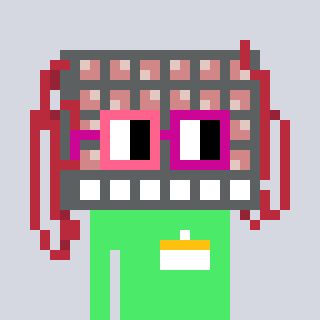
a pixel art character with square pink and red glasses, a turing-shaped head and a teal-colored body on a cool background